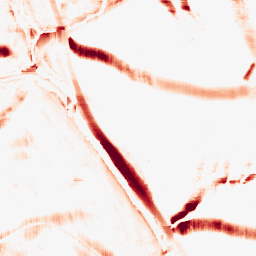
Category: morphological
Decomposition family: morphological_square
Decomposition parameters: operation: opening
size: 20
Upsampling method: bspline
Upsampling parameters: scale: 4
Upsampling scale: 4